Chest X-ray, AP view. Patient: 42 years old, sex F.
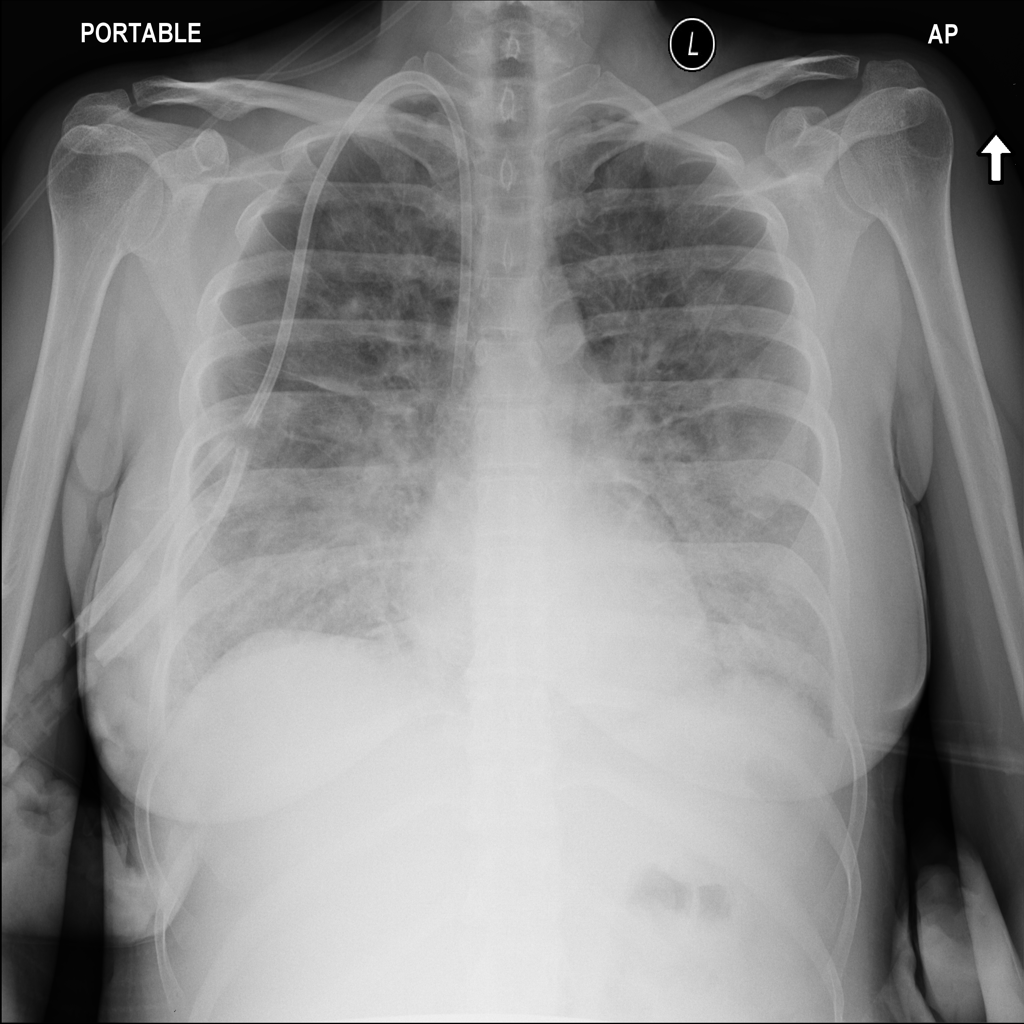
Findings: Effusion